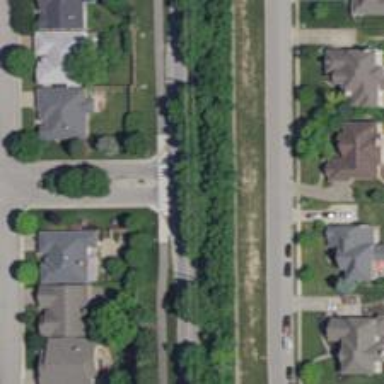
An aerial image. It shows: Footway road with separate sidewalk.